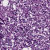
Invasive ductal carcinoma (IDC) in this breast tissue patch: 1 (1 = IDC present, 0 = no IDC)